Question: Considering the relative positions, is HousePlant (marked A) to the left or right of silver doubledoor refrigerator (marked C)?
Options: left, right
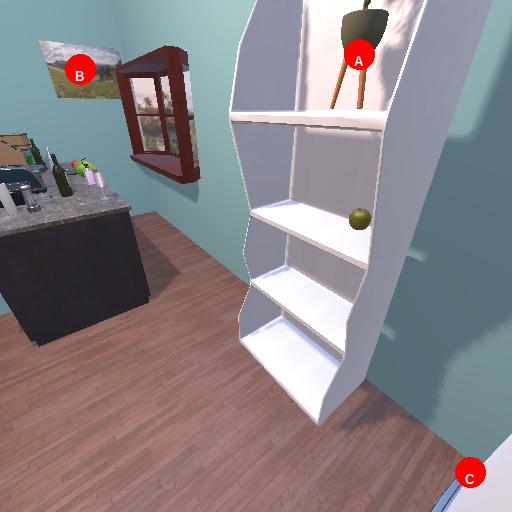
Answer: left